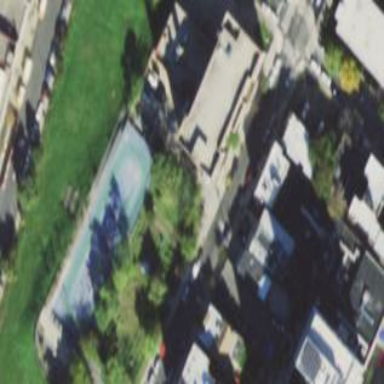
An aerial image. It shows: School.